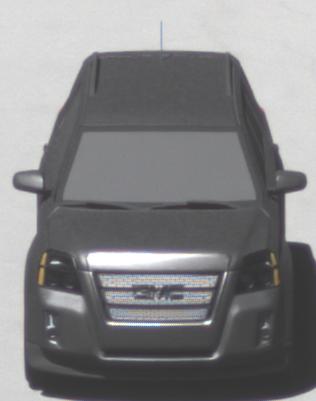
Make: GMC
Model: Terrain
Detailed model: Gen. 1
Model produced from: 2009
Model produced until: 2017
Doors: 5
Color: gray
Road condition: dry road
Daytime: midday
Contrast: high contrast